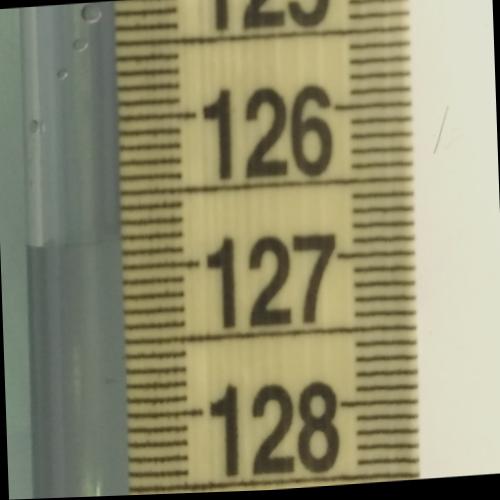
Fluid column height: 126.8 cm